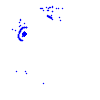
Particle: electron